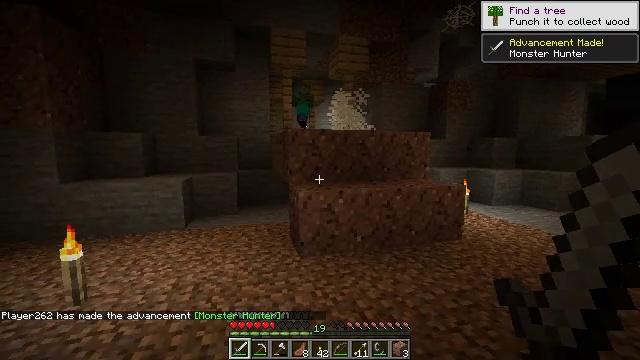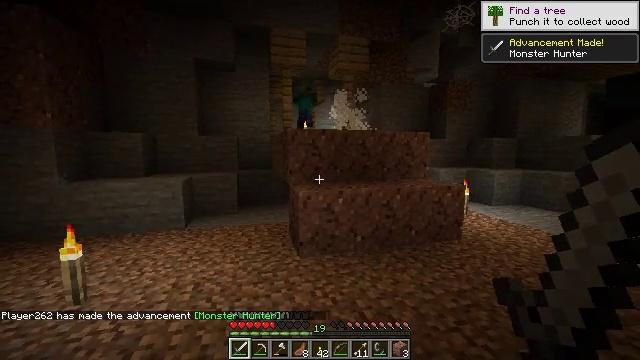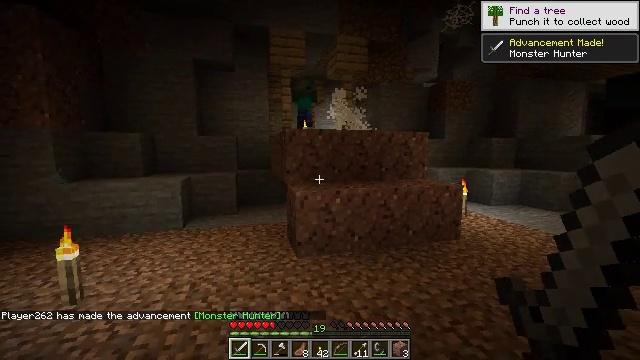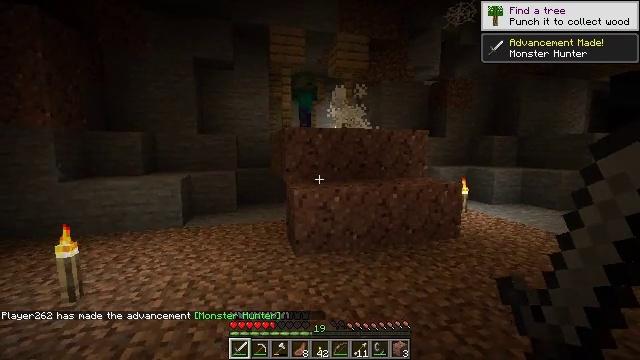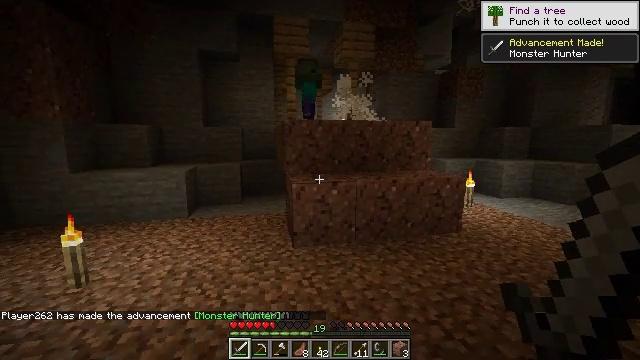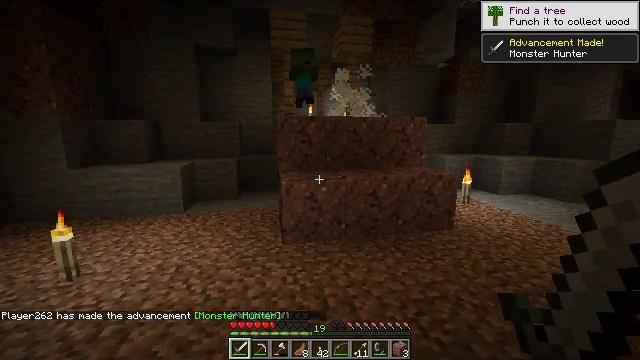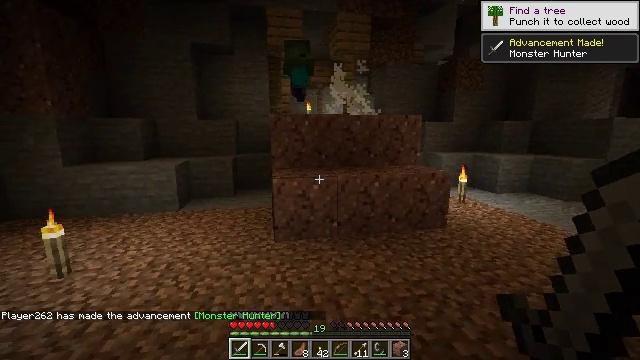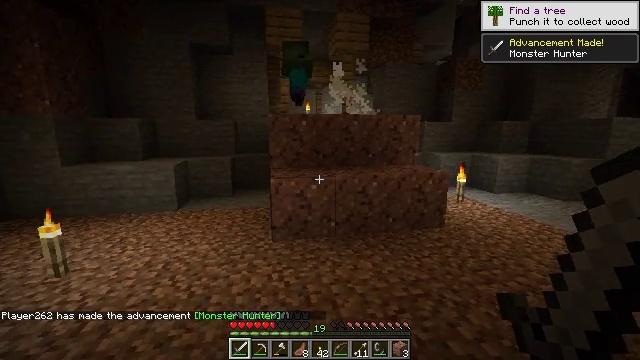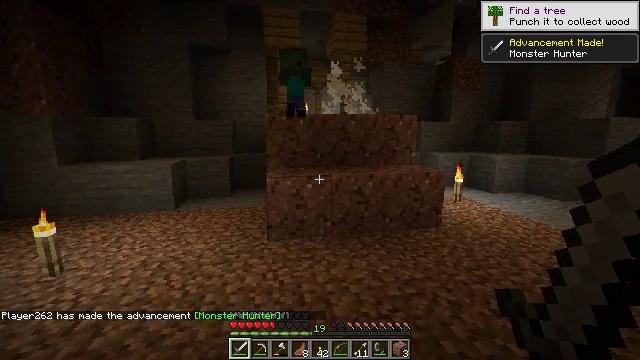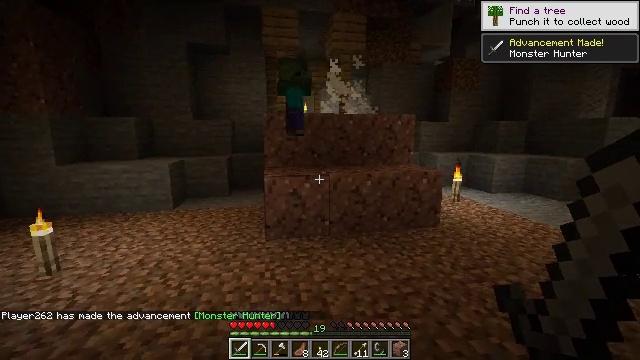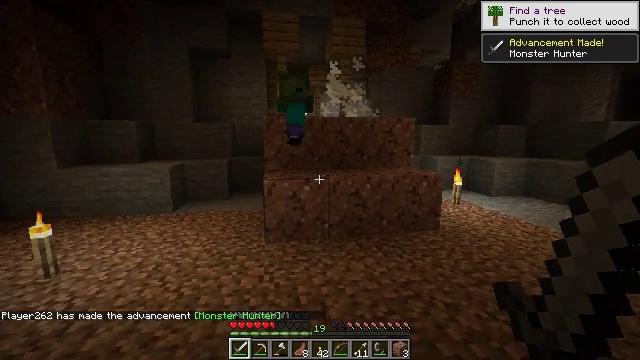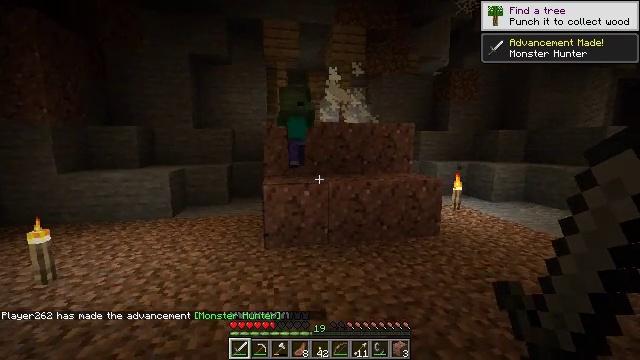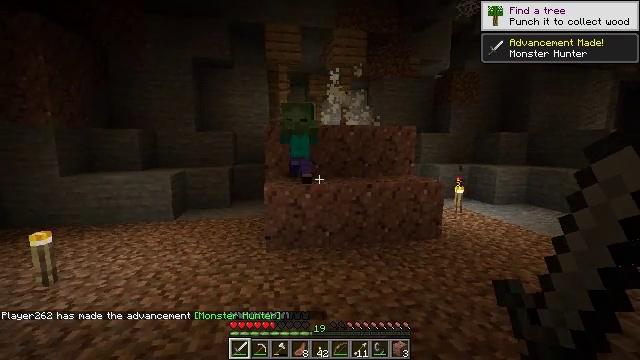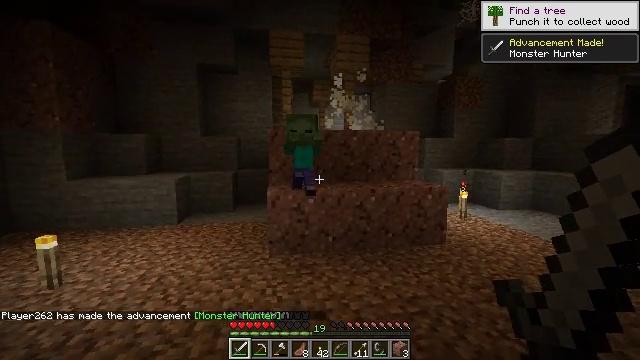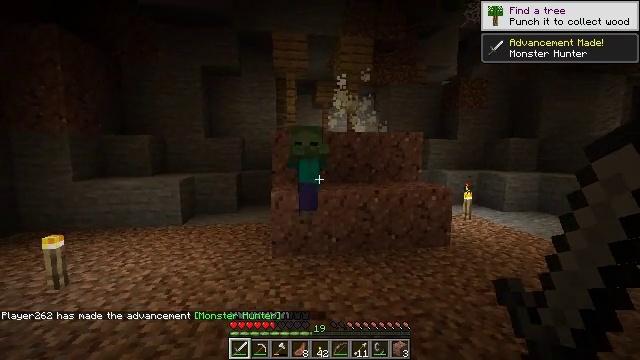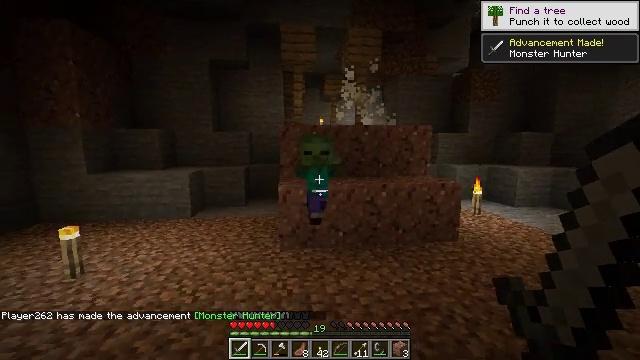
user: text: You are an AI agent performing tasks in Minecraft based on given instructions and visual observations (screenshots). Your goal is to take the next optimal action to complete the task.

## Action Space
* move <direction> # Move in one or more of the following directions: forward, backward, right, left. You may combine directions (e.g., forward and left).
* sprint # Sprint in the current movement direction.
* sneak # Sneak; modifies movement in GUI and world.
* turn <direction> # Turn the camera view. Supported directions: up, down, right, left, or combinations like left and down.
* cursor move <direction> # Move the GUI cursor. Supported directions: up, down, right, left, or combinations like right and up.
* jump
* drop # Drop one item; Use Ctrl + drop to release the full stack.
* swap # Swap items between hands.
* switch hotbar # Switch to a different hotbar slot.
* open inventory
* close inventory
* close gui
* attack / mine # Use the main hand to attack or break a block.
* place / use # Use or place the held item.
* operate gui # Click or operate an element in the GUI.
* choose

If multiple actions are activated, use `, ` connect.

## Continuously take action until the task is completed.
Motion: motion action
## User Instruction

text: Collect dirt by holding left button.
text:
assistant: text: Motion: no_op
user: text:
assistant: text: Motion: move right
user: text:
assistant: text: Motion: move right
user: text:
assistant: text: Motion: move right, turn left and down
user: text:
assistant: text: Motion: move right, turn left and down
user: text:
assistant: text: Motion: no_op
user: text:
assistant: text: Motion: no_op
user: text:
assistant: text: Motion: no_op
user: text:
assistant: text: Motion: no_op
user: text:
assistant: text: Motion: no_op
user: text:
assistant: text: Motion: turn up
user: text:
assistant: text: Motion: no_op
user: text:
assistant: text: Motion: turn up
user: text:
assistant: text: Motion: no_op
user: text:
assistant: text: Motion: turn left and down
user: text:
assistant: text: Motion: turn left and down
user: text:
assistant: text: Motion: turn left and down
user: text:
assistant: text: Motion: turn down
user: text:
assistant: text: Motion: turn right and down
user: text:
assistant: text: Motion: move back, turn right
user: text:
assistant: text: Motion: move back, turn right
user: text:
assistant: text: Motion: move back, attack / mine
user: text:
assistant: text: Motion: move back, attack / mine
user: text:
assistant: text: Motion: move back, attack / mine
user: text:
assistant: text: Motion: move back, attack / mine
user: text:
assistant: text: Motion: move back, attack / mine
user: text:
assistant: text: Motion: turn left and down, attack / mine
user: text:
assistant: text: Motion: turn left and down, attack / mine
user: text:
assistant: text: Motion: turn up
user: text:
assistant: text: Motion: turn right, attack / mine